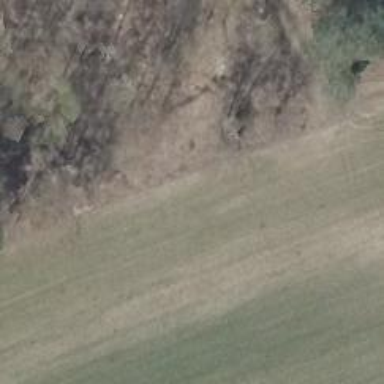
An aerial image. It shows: Hunting stand.